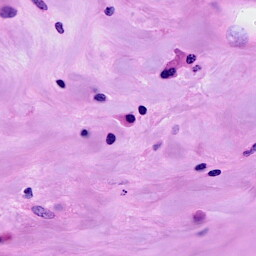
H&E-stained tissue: Breast